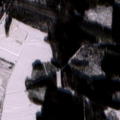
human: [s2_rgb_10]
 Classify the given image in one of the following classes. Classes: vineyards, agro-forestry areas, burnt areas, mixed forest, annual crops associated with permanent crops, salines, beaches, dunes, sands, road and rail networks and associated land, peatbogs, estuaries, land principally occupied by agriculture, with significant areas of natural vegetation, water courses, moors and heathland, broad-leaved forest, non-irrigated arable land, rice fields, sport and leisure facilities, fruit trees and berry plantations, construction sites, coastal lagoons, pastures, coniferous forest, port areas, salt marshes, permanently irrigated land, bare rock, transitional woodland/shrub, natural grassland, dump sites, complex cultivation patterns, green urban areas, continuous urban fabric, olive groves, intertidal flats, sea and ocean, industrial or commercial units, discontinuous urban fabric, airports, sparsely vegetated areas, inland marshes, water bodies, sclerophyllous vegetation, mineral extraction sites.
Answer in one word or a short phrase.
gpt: non-irrigated arable land, land principally occupied by agriculture, with significant areas of natural vegetation, broad-leaved forest, coniferous forest, mixed forest